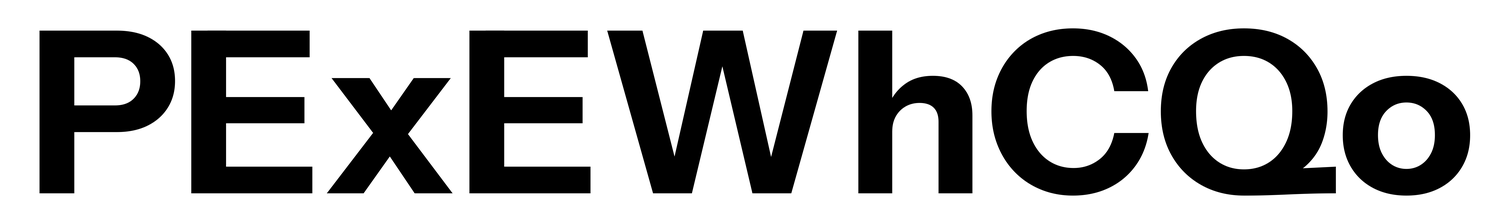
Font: InstrumentSans_Bold